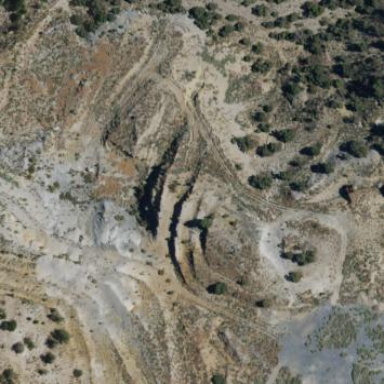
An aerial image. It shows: Quarry area.